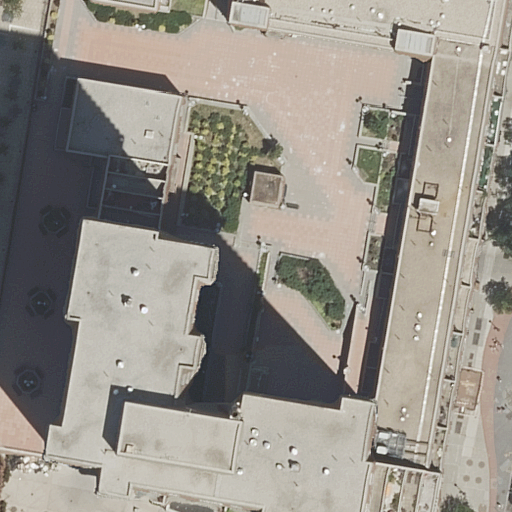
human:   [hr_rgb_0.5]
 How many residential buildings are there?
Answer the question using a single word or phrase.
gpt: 5

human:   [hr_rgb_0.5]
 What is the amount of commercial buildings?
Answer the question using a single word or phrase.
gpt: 0

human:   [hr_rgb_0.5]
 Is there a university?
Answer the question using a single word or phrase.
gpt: yes

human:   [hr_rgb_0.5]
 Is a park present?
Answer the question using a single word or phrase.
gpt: yes

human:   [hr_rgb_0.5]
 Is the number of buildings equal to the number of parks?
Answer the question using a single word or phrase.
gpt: no

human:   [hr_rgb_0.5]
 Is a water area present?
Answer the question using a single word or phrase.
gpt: no

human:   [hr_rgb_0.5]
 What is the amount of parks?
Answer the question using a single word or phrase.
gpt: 1

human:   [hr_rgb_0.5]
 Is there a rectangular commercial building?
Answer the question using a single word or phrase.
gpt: no

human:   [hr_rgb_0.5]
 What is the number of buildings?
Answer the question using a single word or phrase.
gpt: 5

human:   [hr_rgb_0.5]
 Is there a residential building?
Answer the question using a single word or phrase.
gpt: yes

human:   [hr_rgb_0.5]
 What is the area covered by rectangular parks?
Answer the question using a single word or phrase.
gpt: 82m2

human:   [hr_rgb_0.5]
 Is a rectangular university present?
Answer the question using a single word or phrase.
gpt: no

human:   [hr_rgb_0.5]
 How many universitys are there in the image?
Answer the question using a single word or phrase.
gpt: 1

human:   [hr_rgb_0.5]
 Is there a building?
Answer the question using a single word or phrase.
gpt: yes

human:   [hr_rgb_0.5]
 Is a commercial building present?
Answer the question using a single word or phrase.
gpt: no

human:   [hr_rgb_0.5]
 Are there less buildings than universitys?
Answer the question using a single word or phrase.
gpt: no

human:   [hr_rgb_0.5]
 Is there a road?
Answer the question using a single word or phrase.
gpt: no

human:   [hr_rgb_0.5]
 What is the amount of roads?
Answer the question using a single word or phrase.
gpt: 0

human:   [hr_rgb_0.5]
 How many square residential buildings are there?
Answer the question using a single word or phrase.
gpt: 0

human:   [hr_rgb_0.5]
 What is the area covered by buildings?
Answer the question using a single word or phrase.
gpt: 13525m2

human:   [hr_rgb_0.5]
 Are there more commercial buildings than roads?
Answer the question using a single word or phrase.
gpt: no

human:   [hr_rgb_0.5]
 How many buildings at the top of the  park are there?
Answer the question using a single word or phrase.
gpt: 2

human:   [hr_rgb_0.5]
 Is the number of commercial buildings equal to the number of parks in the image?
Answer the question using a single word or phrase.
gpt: no

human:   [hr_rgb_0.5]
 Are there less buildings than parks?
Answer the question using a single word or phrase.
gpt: no

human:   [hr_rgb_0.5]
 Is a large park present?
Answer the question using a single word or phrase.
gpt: no

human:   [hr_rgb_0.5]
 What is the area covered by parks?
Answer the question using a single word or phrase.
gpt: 82m2

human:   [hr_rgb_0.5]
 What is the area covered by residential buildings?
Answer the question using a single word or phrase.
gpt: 13525m2

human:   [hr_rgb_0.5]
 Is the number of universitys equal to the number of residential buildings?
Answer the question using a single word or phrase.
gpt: no

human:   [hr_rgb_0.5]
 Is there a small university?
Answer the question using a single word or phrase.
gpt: no

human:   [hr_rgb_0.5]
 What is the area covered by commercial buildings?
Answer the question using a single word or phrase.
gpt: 0m2

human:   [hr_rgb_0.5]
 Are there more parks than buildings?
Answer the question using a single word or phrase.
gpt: no

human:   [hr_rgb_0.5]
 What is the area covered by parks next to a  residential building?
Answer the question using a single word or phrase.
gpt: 82m2

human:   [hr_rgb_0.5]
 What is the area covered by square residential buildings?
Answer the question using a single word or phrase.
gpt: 0m2

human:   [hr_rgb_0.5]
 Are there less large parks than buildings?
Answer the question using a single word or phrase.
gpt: yes

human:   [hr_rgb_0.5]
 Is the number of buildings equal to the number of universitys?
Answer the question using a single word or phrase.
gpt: no

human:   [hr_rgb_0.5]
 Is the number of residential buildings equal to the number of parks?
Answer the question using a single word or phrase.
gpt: no

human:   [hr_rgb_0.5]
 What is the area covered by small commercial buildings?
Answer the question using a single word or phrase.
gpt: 0m2

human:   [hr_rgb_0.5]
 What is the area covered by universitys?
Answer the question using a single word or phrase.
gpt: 6876m2

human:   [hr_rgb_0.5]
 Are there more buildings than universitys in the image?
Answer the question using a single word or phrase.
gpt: yes

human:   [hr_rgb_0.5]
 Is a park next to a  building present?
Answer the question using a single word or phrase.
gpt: yes

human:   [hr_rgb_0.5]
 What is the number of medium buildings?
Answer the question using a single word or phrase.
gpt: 0

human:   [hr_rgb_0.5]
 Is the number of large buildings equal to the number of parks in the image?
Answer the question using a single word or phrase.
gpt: no

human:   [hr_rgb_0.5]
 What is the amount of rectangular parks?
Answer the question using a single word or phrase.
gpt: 1

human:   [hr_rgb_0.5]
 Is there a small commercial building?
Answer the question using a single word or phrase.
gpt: no

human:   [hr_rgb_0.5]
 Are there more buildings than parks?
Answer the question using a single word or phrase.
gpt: yes

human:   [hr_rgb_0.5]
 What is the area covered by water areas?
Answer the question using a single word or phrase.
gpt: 0m2

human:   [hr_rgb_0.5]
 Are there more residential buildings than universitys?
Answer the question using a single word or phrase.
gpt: yes

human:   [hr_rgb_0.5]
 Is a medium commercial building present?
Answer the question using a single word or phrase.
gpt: no

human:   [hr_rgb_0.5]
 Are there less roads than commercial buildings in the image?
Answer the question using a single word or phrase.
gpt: no

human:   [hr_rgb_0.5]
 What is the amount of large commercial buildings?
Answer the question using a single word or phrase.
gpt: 0

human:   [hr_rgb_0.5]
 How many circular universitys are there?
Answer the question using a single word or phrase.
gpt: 0

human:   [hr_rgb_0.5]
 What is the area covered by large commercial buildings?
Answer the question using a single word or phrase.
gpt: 0m2

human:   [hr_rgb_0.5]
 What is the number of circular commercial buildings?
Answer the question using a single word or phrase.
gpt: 0

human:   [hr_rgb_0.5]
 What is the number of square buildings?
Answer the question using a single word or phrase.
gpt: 0

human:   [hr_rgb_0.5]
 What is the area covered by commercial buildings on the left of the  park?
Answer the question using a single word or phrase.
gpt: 0m2

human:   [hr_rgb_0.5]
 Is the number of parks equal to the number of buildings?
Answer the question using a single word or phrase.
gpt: no

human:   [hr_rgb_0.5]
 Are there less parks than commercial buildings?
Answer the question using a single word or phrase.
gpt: no

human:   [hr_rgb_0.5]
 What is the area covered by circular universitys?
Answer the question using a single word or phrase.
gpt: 0m2

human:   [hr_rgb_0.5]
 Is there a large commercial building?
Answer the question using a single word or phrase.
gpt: no

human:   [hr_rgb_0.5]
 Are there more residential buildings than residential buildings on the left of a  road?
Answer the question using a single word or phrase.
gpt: yes

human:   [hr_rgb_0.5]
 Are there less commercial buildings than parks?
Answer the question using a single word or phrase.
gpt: yes

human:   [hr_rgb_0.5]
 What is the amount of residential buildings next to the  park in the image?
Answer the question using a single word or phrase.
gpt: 5

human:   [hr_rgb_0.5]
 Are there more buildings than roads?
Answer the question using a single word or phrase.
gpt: yes

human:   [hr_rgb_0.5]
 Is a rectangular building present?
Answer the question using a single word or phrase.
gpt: yes